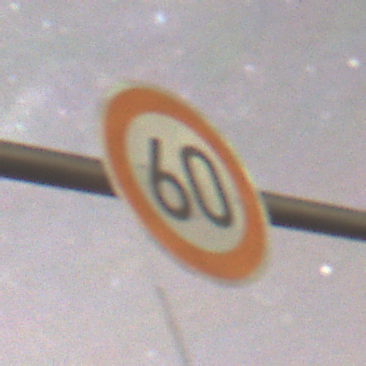
Verkehrszeichen: Geschwindigkeit60
Umgebung: Outdoor, Suburban
Tageszeit: Night
Wetter: Clear
Licht: Artificial
Jahreszeit: NotSpecified
Kontrast: MediumContrast